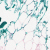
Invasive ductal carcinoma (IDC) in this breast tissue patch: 0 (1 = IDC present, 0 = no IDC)